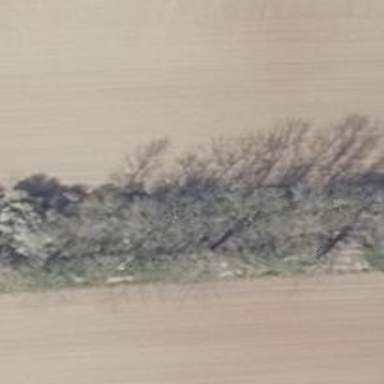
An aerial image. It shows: Row of deciduous broadleaved trees.